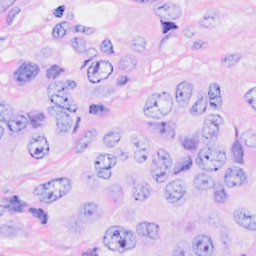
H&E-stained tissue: Breast